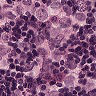
Metastatic tissue present: yes